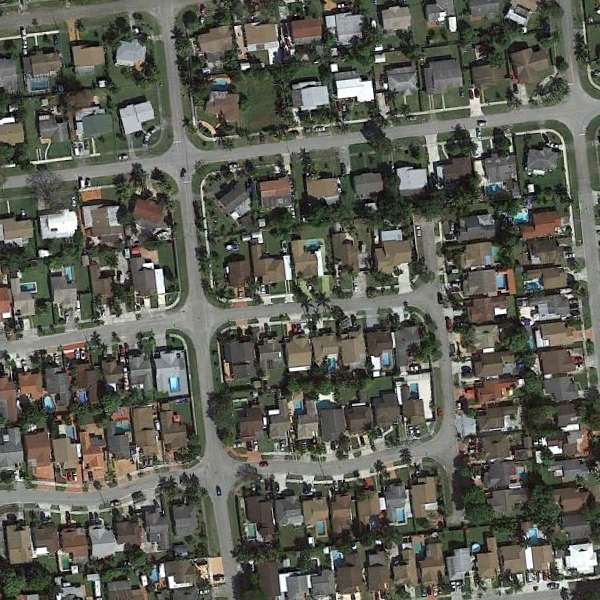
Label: DenseResidential